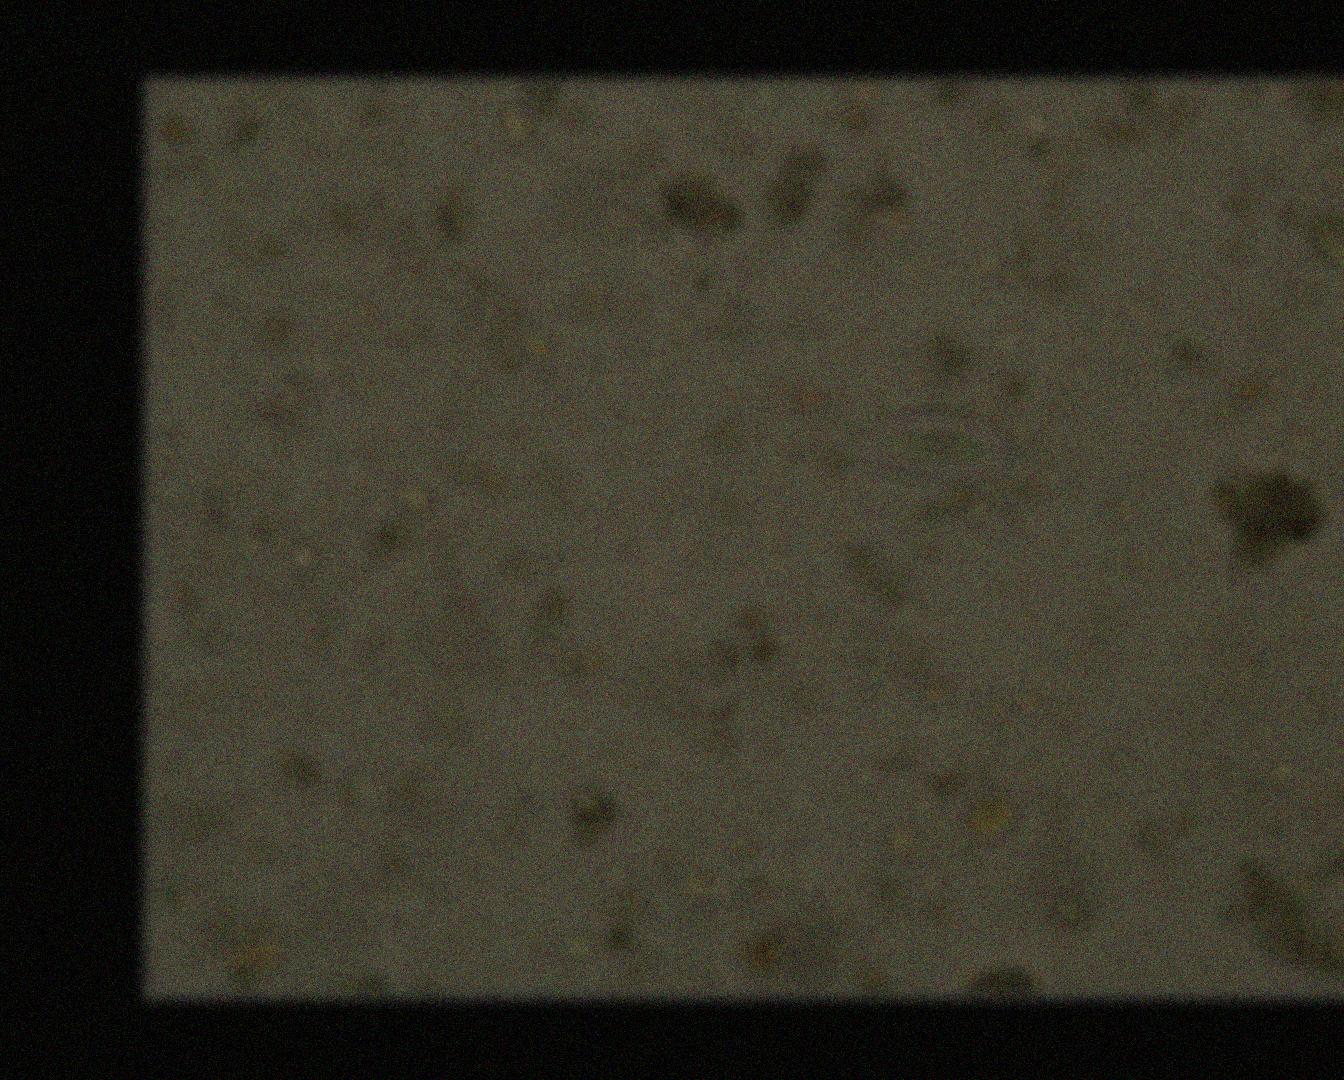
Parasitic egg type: Enterobius vermicularis